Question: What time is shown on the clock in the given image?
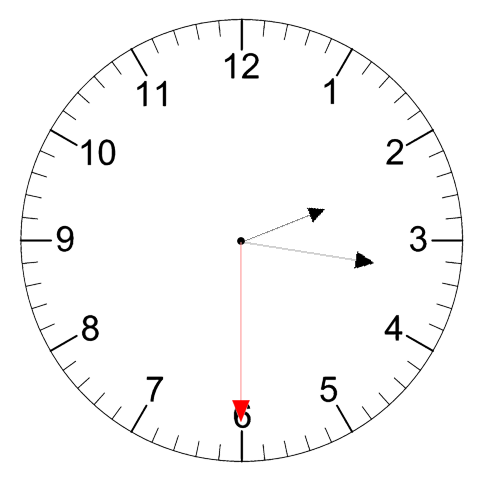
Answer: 02:16:30